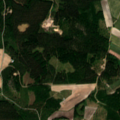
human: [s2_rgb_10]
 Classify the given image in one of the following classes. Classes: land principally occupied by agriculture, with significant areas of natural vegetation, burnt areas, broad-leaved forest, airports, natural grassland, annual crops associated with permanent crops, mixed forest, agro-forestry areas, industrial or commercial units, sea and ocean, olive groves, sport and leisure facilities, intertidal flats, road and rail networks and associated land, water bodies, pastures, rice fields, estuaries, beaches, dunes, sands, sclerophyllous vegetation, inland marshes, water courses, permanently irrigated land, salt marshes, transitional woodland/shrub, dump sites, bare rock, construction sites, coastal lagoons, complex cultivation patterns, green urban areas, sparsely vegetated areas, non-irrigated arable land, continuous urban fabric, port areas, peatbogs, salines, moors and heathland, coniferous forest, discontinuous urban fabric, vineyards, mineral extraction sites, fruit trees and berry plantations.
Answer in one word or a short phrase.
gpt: non-irrigated arable land, land principally occupied by agriculture, with significant areas of natural vegetation, coniferous forest, mixed forest